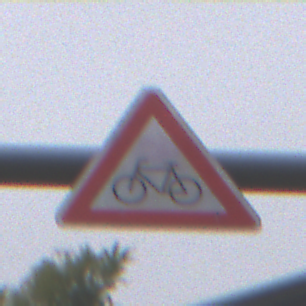
Verkehrszeichen: RadverkehrRechts
Umgebung: Outdoor, Urban
Tageszeit: Midday
Wetter: Overcast
Licht: Natural
Jahreszeit: NotSpecified
Kontrast: LowContrast